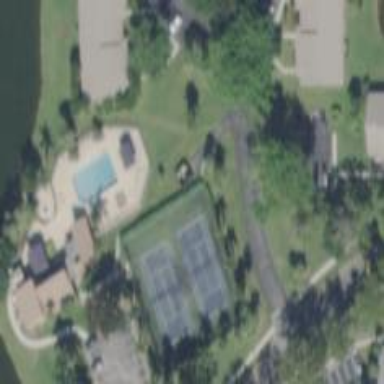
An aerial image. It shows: Tennis court with asphalt surface.